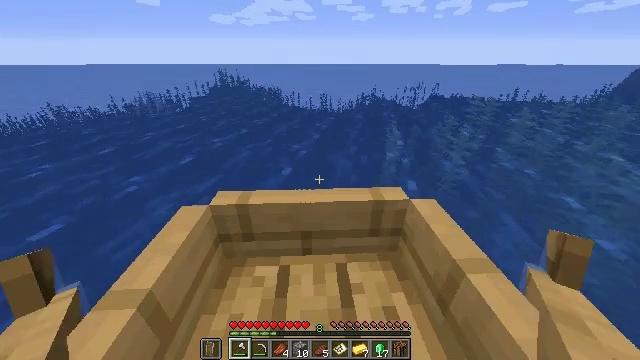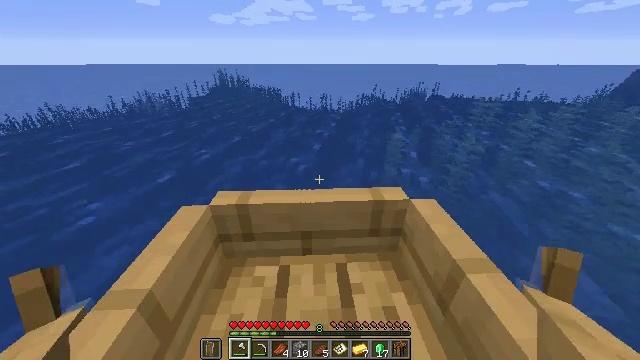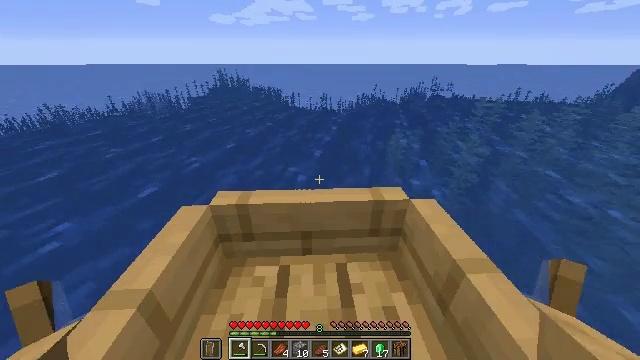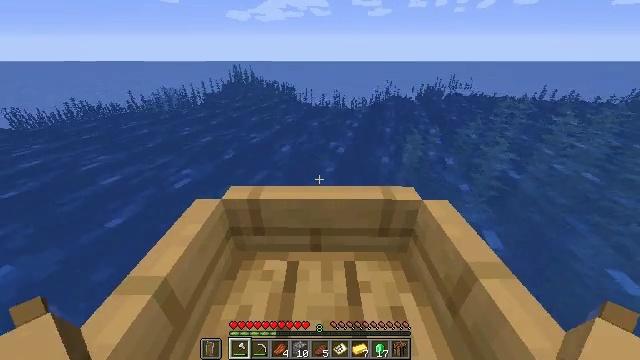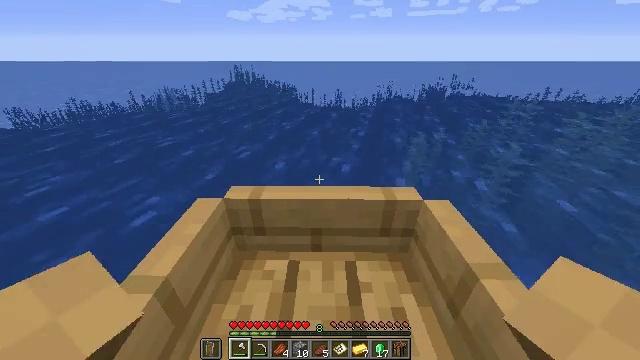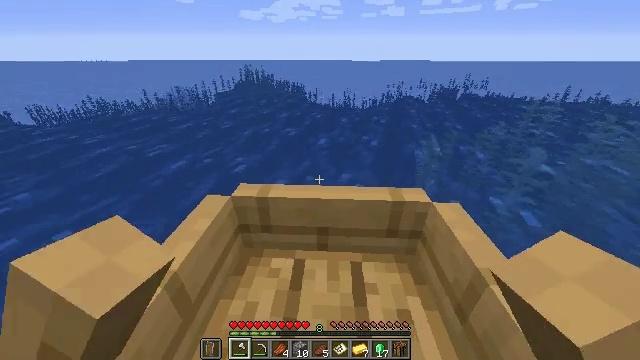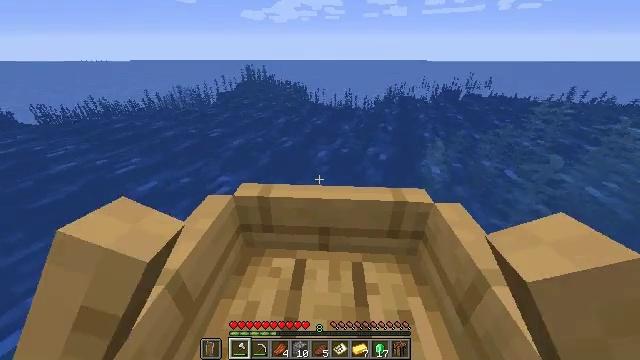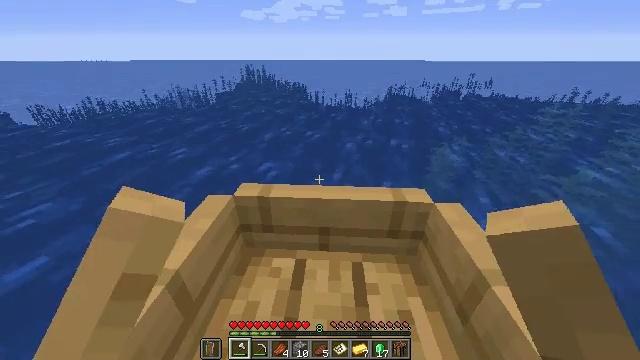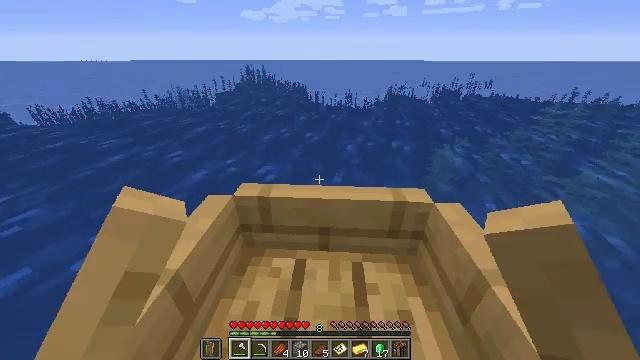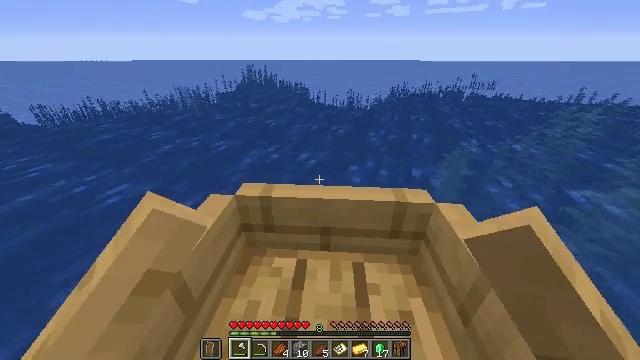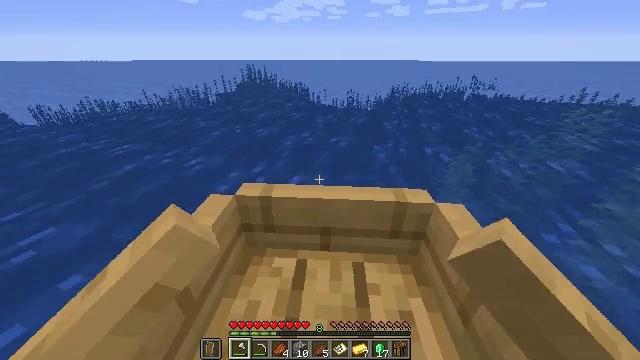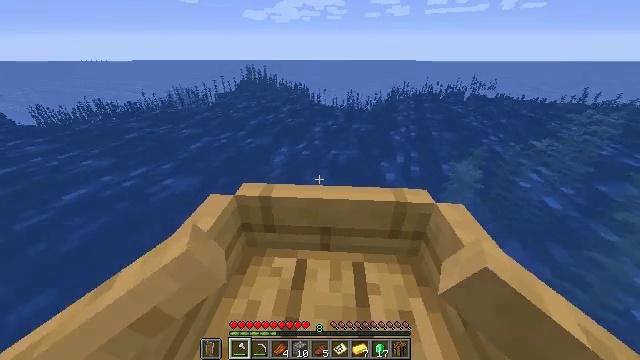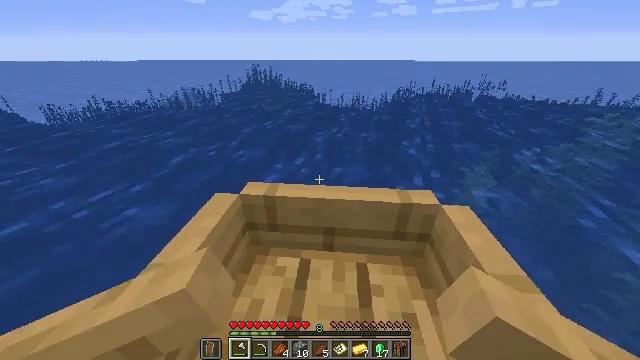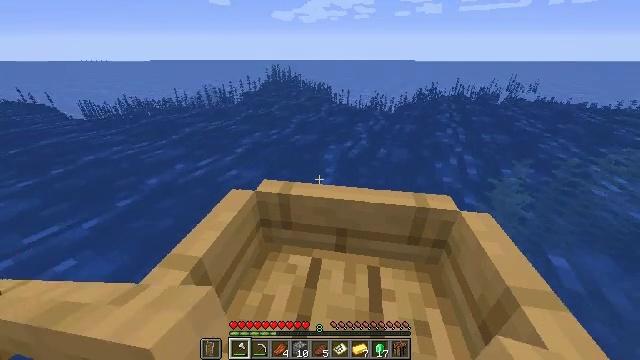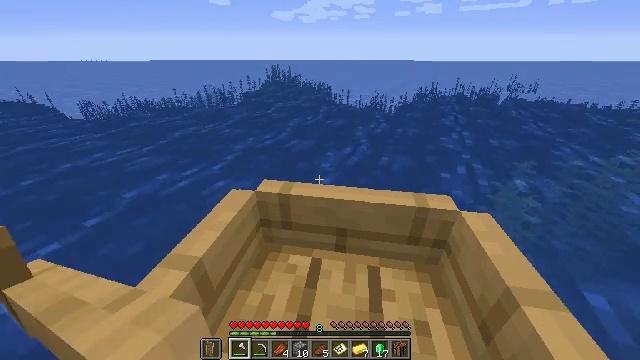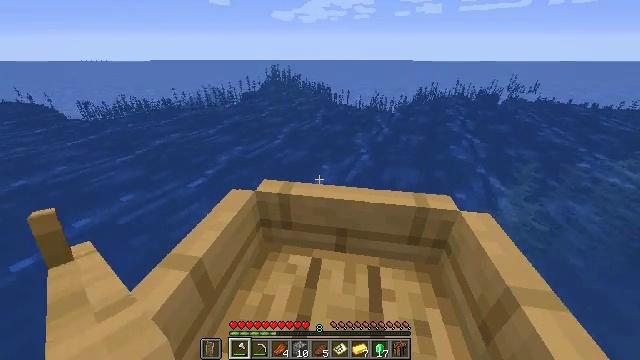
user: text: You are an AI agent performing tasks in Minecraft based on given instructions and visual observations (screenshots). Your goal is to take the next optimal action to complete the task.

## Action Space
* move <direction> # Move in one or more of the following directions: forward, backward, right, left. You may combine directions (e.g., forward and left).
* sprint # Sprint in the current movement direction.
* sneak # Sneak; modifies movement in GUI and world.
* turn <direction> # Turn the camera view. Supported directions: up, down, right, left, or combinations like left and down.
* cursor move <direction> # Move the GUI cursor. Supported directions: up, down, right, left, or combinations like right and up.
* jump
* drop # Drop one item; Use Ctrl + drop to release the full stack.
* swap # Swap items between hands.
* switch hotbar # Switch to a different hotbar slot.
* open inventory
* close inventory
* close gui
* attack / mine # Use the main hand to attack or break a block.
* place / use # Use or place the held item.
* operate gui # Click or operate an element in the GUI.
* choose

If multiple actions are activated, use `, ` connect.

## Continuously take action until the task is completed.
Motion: motion action
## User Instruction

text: Drop a filled map.
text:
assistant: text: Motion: move forward, sprint, jump
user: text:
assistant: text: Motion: move forward, sprint, jump
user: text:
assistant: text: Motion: move forward, sprint, turn left, jump
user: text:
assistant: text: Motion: move forward, sprint, jump
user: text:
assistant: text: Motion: move forward, sprint, turn left, jump
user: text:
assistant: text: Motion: move forward, sprint, jump
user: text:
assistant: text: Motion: move forward, sprint, jump
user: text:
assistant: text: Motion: move forward, sprint, jump
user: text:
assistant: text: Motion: move forward, sprint, jump
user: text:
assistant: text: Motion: move forward, sprint, jump
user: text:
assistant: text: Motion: move forward, sprint, jump
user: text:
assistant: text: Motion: move forward, sprint, turn left, jump
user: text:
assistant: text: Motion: move forward, sprint, turn left, jump
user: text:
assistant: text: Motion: move forward, sprint, jump
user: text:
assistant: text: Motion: move forward, sprint, jump
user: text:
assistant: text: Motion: move forward, sprint, jump
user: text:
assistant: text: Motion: move forward, sprint, jump
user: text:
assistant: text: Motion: move forward, sprint, jump
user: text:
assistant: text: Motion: move forward, sprint, jump
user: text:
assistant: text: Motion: move forward, sprint, jump
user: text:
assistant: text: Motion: move forward, sprint, jump
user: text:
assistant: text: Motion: move forward, sprint, jump
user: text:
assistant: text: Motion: move forward, sprint, jump
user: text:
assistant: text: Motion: move forward, sprint, jump
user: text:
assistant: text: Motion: move forward, sprint, turn left, jump
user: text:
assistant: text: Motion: move forward, sprint, jump
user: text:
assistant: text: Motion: move forward, sprint, jump
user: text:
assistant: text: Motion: move forward, sprint, jump
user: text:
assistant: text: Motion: move forward, sprint, jump
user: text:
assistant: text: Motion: move forward, sprint, jump